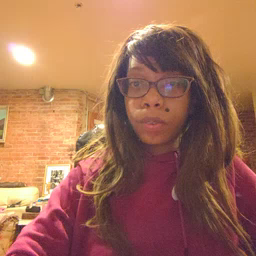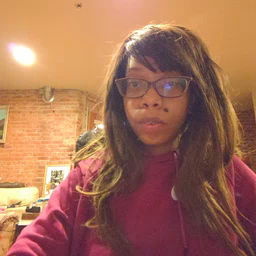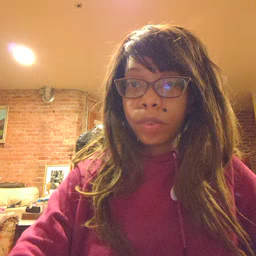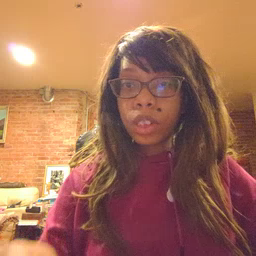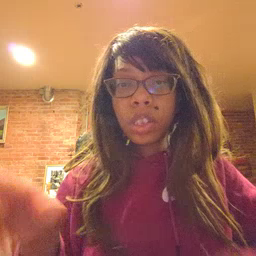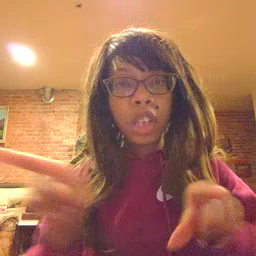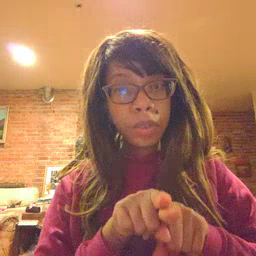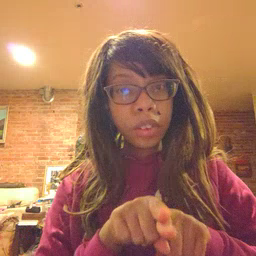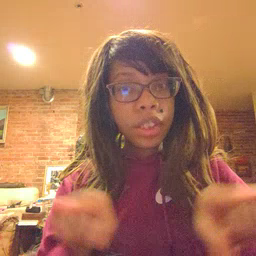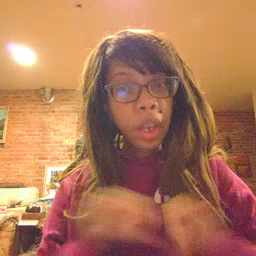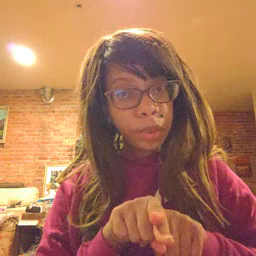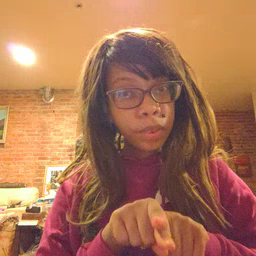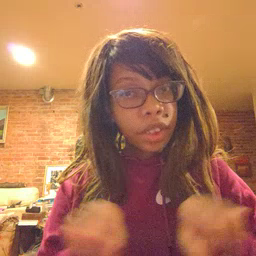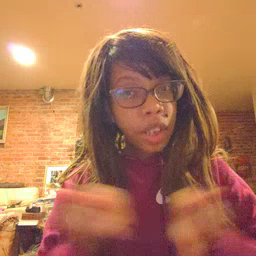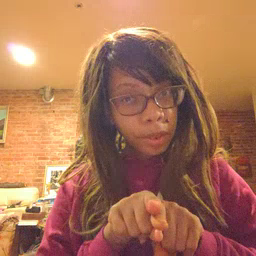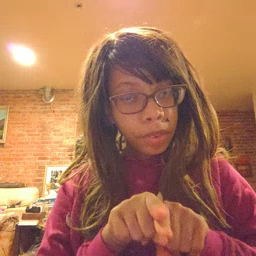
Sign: same